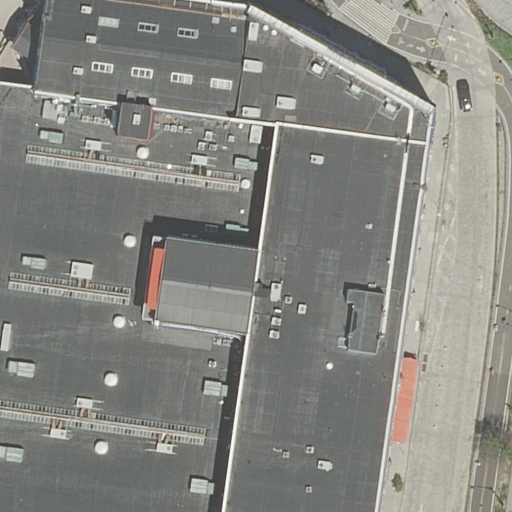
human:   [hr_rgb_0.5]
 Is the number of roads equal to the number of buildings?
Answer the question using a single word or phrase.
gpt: no

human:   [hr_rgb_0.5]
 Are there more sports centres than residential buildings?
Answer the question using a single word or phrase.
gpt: no

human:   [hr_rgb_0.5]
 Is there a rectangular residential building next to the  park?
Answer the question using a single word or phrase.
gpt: no

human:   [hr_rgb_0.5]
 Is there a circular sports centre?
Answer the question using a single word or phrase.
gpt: no

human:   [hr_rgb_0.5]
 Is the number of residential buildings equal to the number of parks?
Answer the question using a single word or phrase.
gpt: no

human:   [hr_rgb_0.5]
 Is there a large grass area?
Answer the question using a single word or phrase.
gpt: no

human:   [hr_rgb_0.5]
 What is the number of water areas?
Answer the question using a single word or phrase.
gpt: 0

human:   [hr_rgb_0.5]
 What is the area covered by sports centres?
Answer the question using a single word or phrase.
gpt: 7790m2

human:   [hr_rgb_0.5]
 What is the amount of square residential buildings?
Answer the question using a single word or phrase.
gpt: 0

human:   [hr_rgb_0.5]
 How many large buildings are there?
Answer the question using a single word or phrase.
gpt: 2

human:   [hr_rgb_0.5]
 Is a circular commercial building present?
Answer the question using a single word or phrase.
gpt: no

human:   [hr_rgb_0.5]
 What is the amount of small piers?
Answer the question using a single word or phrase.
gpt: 0

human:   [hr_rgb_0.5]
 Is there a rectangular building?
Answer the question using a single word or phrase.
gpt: no

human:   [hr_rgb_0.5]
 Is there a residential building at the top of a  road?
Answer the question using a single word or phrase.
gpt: no

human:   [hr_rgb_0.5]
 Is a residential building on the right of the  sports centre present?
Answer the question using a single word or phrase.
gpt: yes

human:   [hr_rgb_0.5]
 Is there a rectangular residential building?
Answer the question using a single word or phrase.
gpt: no

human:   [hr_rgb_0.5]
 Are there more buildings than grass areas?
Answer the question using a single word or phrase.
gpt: yes

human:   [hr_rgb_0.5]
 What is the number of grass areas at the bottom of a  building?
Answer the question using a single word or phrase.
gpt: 0

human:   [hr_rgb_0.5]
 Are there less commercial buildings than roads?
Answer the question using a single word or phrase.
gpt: yes

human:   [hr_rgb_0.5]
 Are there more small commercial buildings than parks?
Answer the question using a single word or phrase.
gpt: no

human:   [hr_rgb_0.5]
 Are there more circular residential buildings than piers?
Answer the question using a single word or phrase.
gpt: no

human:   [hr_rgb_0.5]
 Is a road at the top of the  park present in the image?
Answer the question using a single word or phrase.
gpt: no

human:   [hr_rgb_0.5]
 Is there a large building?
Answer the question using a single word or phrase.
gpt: yes

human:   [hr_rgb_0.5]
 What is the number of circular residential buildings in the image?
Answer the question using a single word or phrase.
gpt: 0

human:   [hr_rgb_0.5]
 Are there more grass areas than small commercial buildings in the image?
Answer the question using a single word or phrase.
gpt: yes

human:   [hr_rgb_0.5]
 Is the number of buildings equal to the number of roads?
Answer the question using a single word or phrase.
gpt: no

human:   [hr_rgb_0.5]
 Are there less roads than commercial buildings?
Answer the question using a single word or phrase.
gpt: no

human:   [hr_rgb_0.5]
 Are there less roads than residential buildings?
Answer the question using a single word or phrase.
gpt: no

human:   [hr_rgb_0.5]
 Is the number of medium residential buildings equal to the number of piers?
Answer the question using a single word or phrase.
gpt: no

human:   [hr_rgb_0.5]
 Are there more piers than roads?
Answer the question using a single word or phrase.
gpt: no

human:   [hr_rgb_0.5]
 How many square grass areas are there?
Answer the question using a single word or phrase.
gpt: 0

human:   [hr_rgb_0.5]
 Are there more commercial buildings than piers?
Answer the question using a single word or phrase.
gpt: no

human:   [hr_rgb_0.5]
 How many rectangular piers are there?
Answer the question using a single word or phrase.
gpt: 0

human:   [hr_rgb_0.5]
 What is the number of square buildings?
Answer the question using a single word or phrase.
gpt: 0

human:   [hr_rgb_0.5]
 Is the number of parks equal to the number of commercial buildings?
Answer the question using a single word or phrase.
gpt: no

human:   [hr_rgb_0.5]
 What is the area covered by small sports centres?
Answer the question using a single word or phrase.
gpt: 0m2